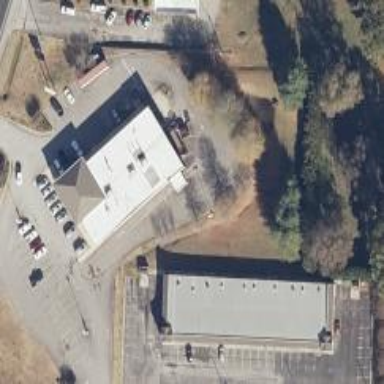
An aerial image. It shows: Pharmacy providing healthcare services.